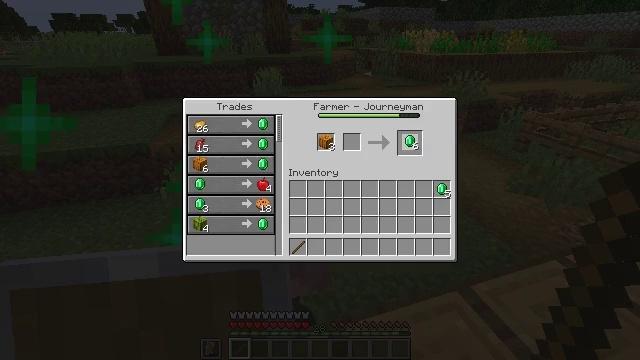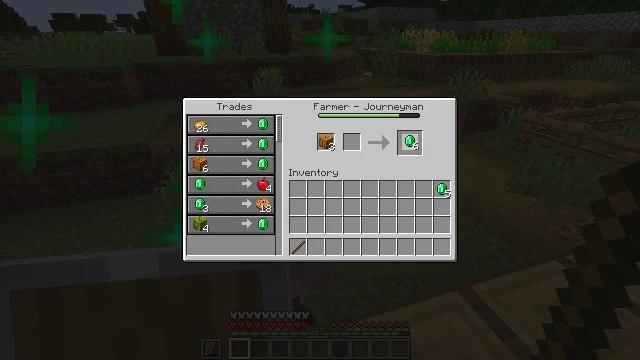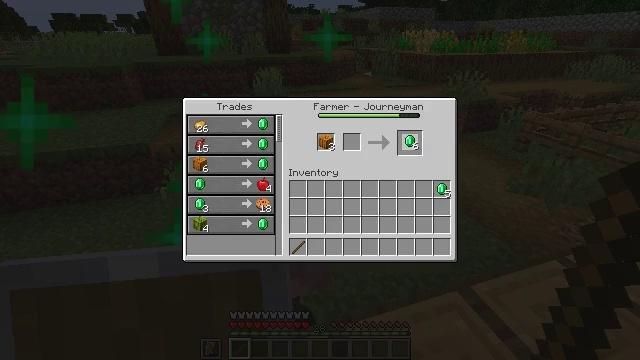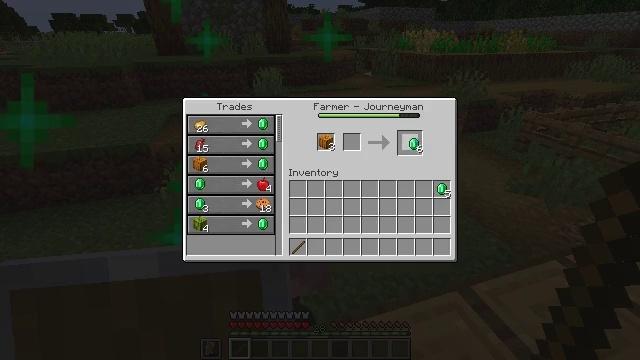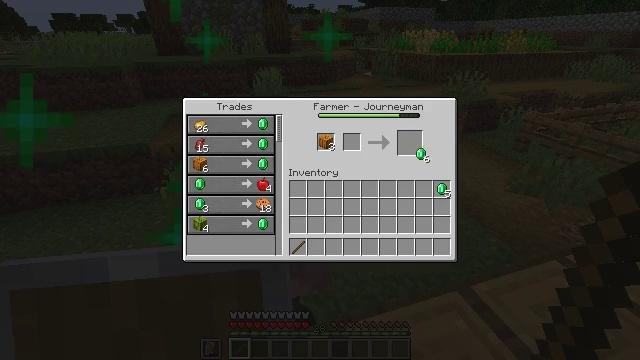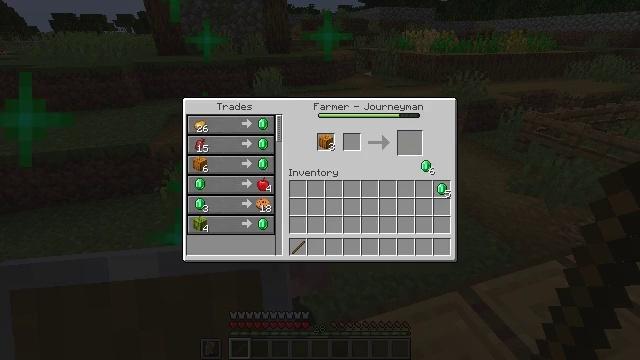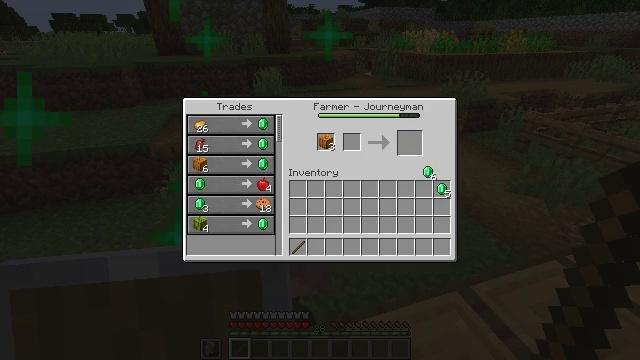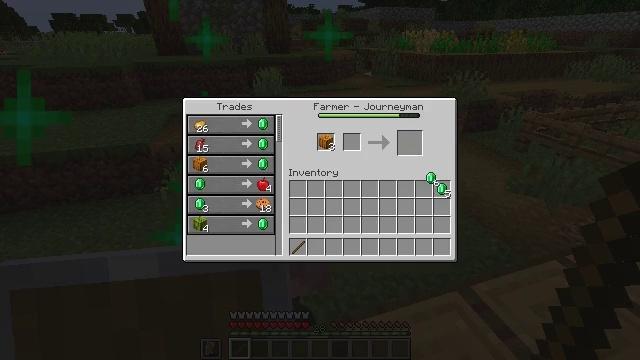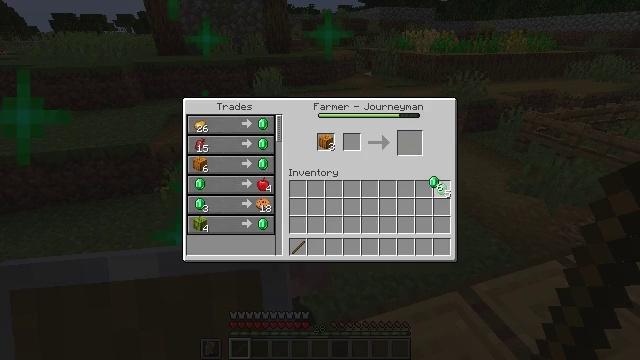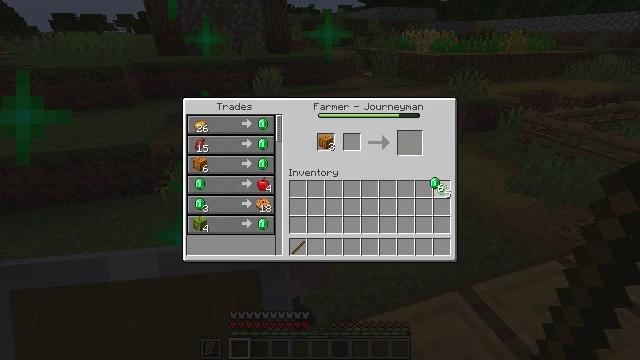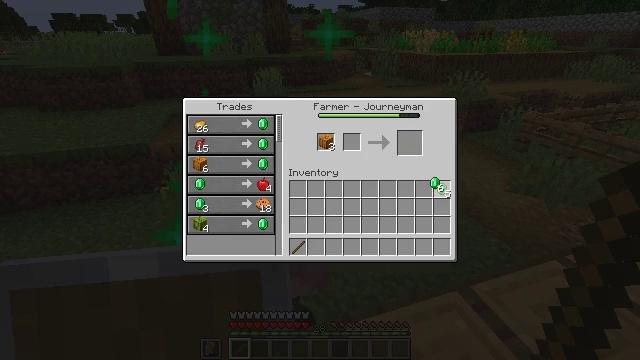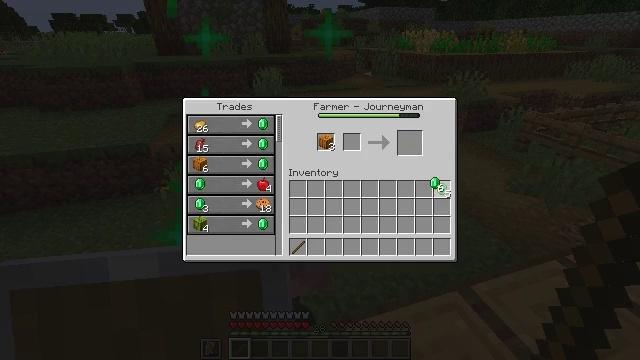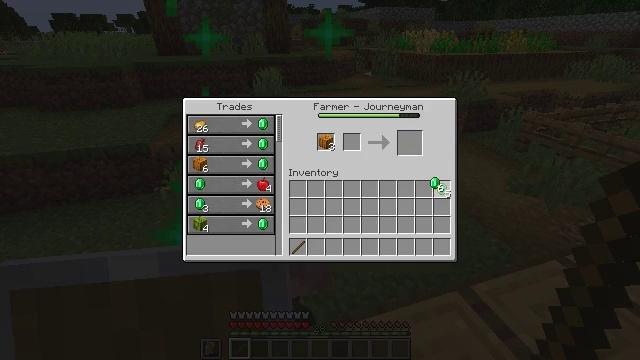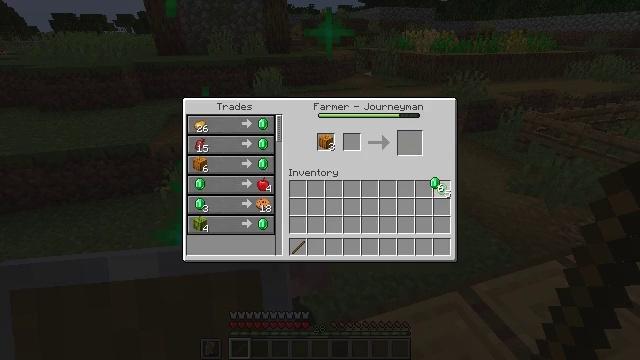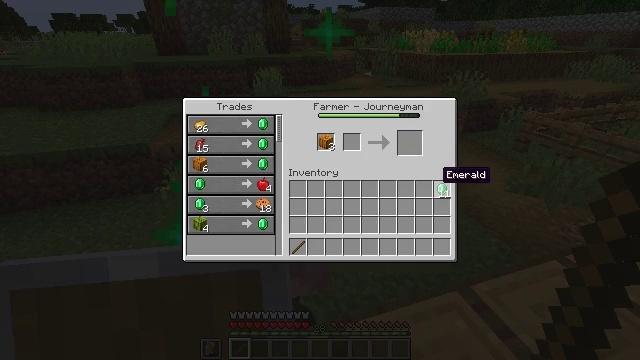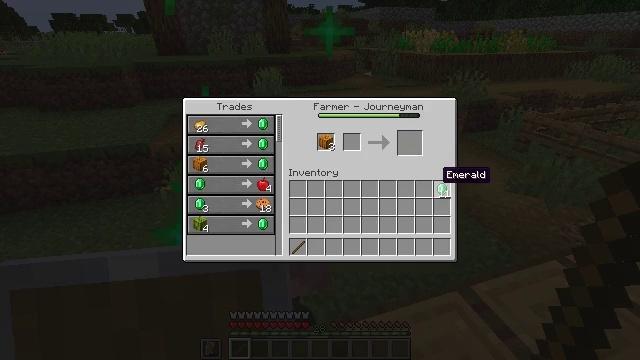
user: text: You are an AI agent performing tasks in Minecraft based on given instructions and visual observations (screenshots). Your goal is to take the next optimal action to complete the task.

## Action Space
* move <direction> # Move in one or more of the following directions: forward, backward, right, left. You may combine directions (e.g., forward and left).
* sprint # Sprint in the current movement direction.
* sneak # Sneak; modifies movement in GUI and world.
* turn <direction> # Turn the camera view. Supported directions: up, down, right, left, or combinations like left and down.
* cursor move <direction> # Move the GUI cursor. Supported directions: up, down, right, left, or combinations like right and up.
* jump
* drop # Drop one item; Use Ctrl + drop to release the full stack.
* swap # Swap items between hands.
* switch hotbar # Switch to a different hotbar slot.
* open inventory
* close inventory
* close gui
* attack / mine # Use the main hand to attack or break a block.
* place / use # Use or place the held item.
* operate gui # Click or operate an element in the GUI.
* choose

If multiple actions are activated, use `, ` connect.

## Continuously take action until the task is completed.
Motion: motion action
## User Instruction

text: Use the crafting table to make a glowstone from dust.
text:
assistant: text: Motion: open gui
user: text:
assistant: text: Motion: no_op
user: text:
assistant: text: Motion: no_op
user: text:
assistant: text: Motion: cursor move down
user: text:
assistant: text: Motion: cursor move down
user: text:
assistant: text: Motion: no_op
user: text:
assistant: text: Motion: no_op
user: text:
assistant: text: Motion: no_op
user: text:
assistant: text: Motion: no_op
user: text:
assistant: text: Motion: no_op
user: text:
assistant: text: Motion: no_op
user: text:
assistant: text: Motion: operate gui
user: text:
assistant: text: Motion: operate gui
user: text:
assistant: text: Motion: no_op
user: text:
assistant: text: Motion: no_op
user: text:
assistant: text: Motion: no_op
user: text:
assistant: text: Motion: no_op
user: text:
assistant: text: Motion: no_op
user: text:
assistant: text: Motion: no_op
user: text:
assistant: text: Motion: no_op
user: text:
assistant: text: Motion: no_op
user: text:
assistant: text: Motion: cursor move left
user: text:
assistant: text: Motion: cursor move left and up
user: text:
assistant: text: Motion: cursor move left
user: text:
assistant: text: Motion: no_op
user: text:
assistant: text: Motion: no_op
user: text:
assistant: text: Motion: no_op
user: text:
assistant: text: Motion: no_op
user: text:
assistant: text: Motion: close gui
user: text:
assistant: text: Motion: move forward, open inventory